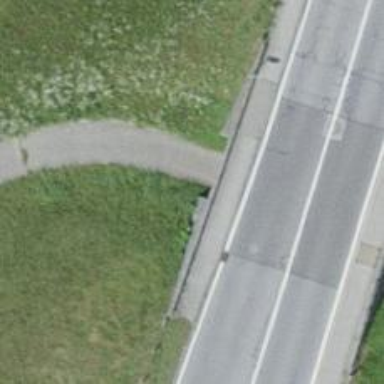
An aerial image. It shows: Track road passing through tunnel.